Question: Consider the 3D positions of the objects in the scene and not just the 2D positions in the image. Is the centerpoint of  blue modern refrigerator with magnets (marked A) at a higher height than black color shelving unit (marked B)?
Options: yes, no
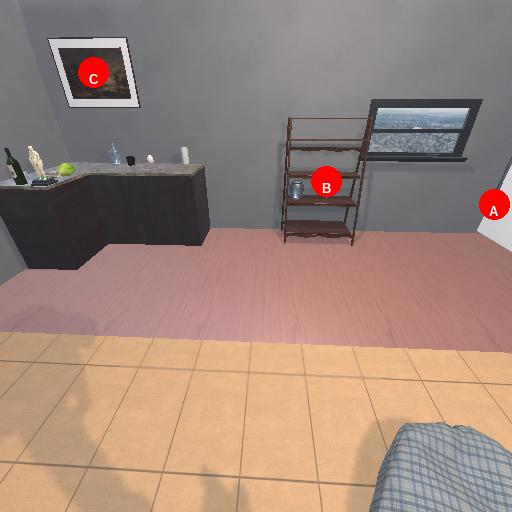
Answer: yes